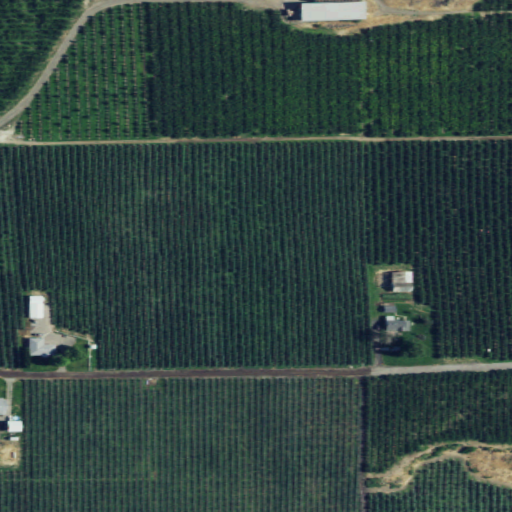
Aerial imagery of mountain in Washington named Naches Heights containing cultivated crops, open development, low intensity development, and medium intensity development